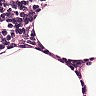
Metastatic tissue present: no